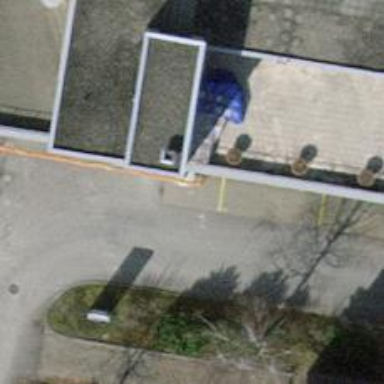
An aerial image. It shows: Parking entrance.